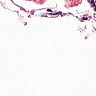
Metastatic tissue present: no